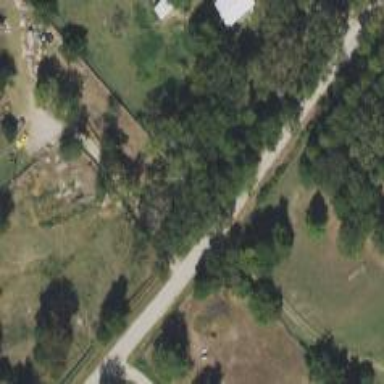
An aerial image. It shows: Driveway leading to service road.